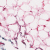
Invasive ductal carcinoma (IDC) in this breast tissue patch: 0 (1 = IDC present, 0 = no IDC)